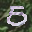
Label: 5